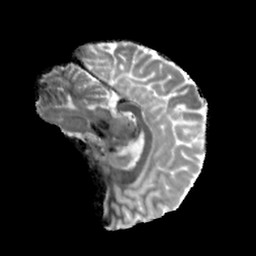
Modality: MD
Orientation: sagittal
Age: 24
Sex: female
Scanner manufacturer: siemens
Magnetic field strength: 6.98 T
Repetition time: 7.776 s
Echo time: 0.076 s